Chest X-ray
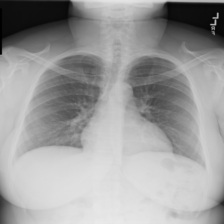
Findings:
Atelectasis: negative
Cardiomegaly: negative
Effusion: negative
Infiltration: negative
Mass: negative
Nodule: negative
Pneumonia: negative
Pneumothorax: negative
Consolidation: negative
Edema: negative
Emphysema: negative
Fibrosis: negative
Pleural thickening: negative
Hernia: negative